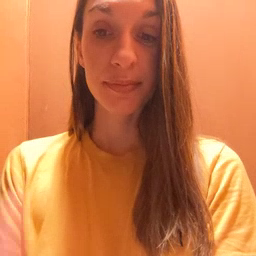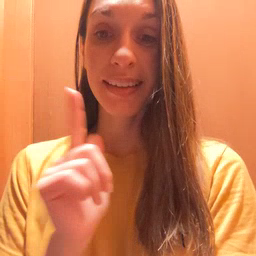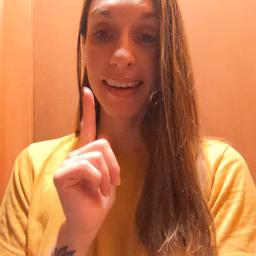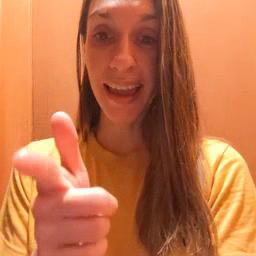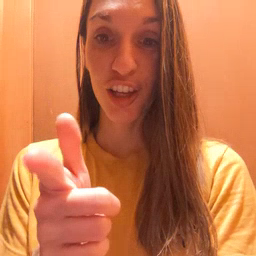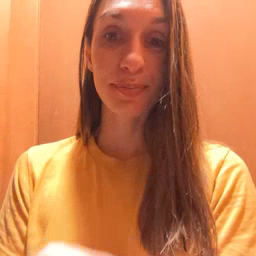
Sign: later